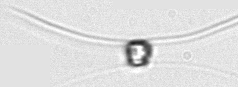
Label: Chaetoceros_similis